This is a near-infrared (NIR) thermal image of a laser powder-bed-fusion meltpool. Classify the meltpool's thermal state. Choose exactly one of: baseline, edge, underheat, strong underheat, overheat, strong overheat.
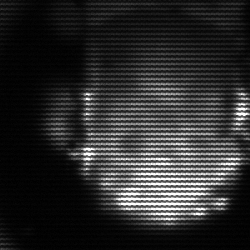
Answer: baseline